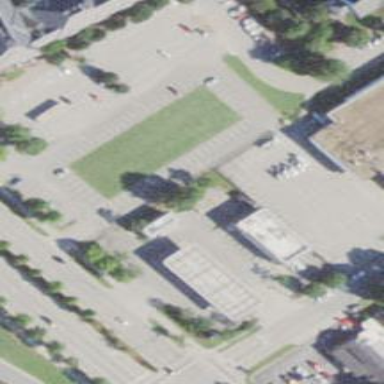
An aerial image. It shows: Retail area.